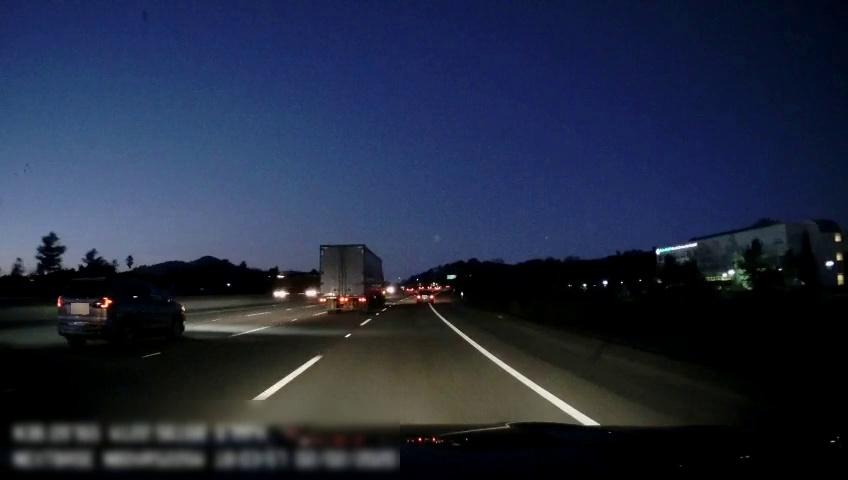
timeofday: Dusk/Dawn/Twilight
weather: Other
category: Drivable Space
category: Vehicles | Car
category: Vehicles | Car
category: Vehicles | SUV
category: Vehicles | SUV
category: Vehicles | Truck
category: Lanes | Alternate Lane
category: Lanes | Alternate Lane
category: Lanes | Alternate Lane
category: Lanes | Alternate Lane
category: Lanes | Alternate Lane
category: Traffic | Signs